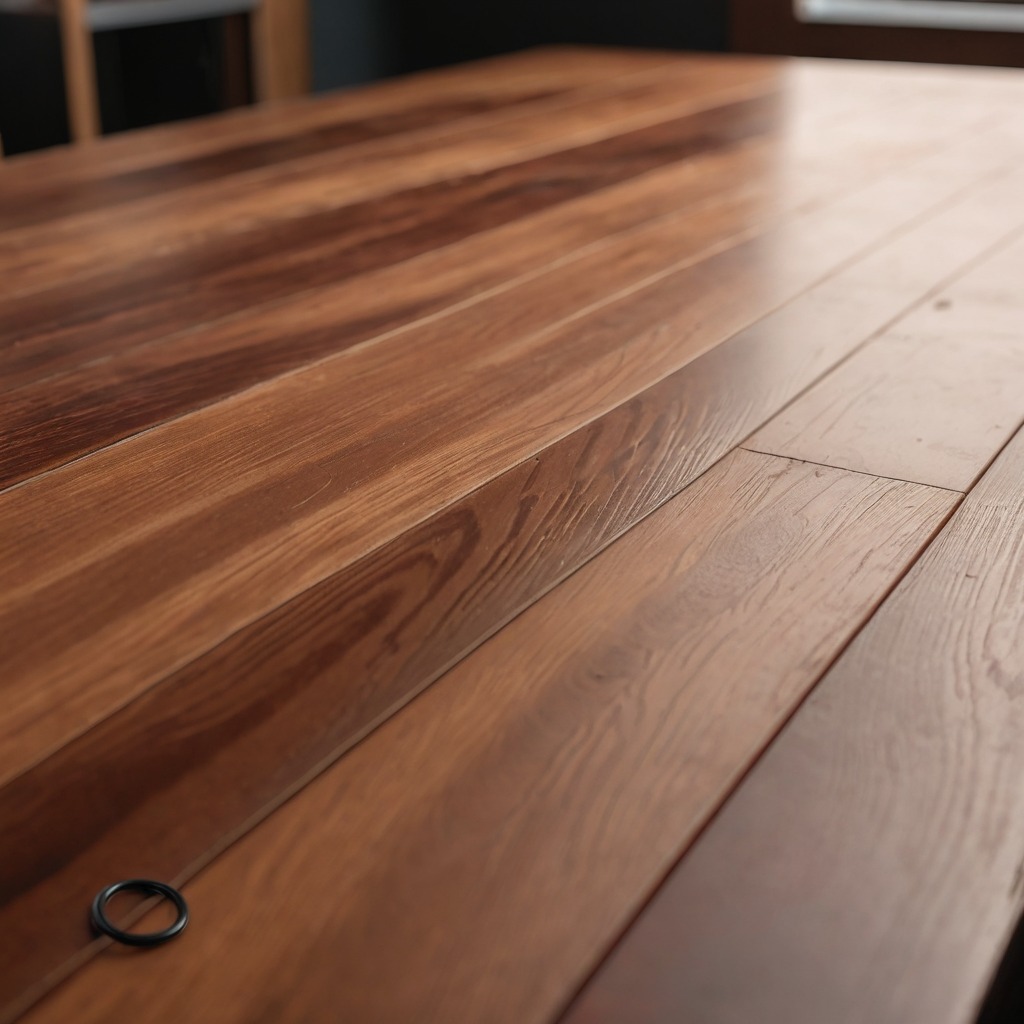
A rubber O-ring is lying on the wooden table.